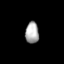
Tissue: skin
Cell type: Epithelial cells
Senescence score: 0.2696
Nuclear area (px): 285
Mean DAPI intensity: 169.067